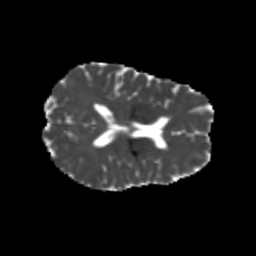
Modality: MD
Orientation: axial
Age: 22
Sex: female
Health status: healthy
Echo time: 0.074 s